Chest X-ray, PA view. Patient: 50 years old, sex M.
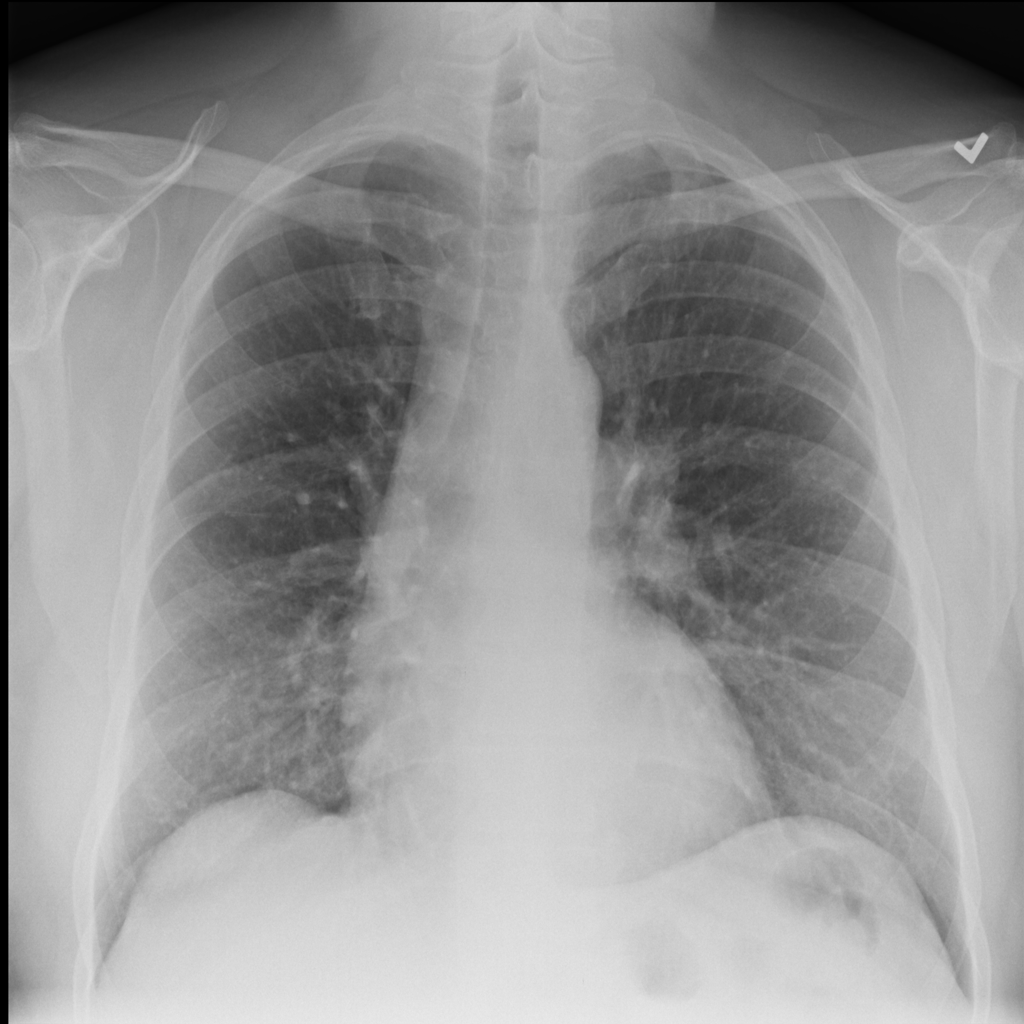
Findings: Cardiomegaly